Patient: sex F, age 65
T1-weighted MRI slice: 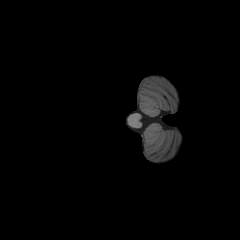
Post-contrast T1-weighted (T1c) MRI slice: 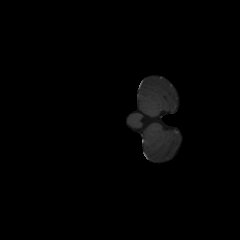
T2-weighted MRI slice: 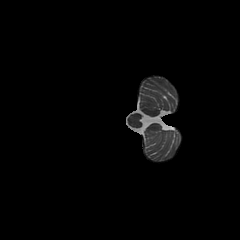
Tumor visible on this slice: no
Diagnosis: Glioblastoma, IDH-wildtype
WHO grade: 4